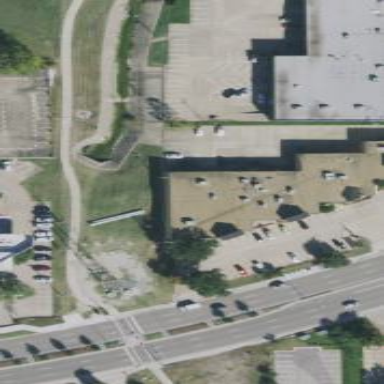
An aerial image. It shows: Motel building.